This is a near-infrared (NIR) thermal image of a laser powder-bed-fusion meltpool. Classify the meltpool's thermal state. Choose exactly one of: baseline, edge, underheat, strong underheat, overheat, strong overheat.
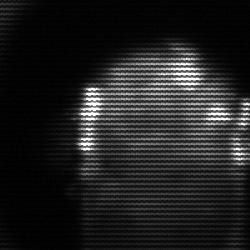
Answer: baseline